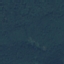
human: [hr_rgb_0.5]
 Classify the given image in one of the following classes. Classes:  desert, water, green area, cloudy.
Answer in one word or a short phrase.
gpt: green area